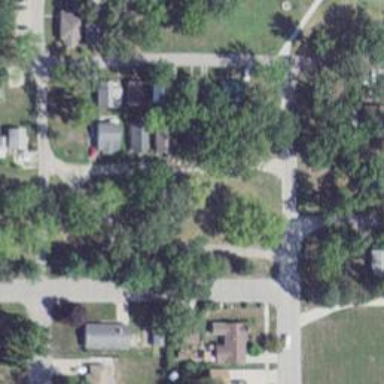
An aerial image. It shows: Alley classified as service road.